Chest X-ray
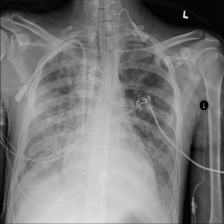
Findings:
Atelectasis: negative
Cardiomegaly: negative
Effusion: negative
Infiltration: negative
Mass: negative
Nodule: negative
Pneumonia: negative
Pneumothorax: negative
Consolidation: negative
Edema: negative
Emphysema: negative
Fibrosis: negative
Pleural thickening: negative
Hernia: negative